Question: Find the horizontal coordinate of the first time the ball hits the ground. The result is rounded down to the nearest integer. Note that when a collision occurs, there is no horizontal energy loss, and the vertical speed is reduced to 0.9 times the original speed.
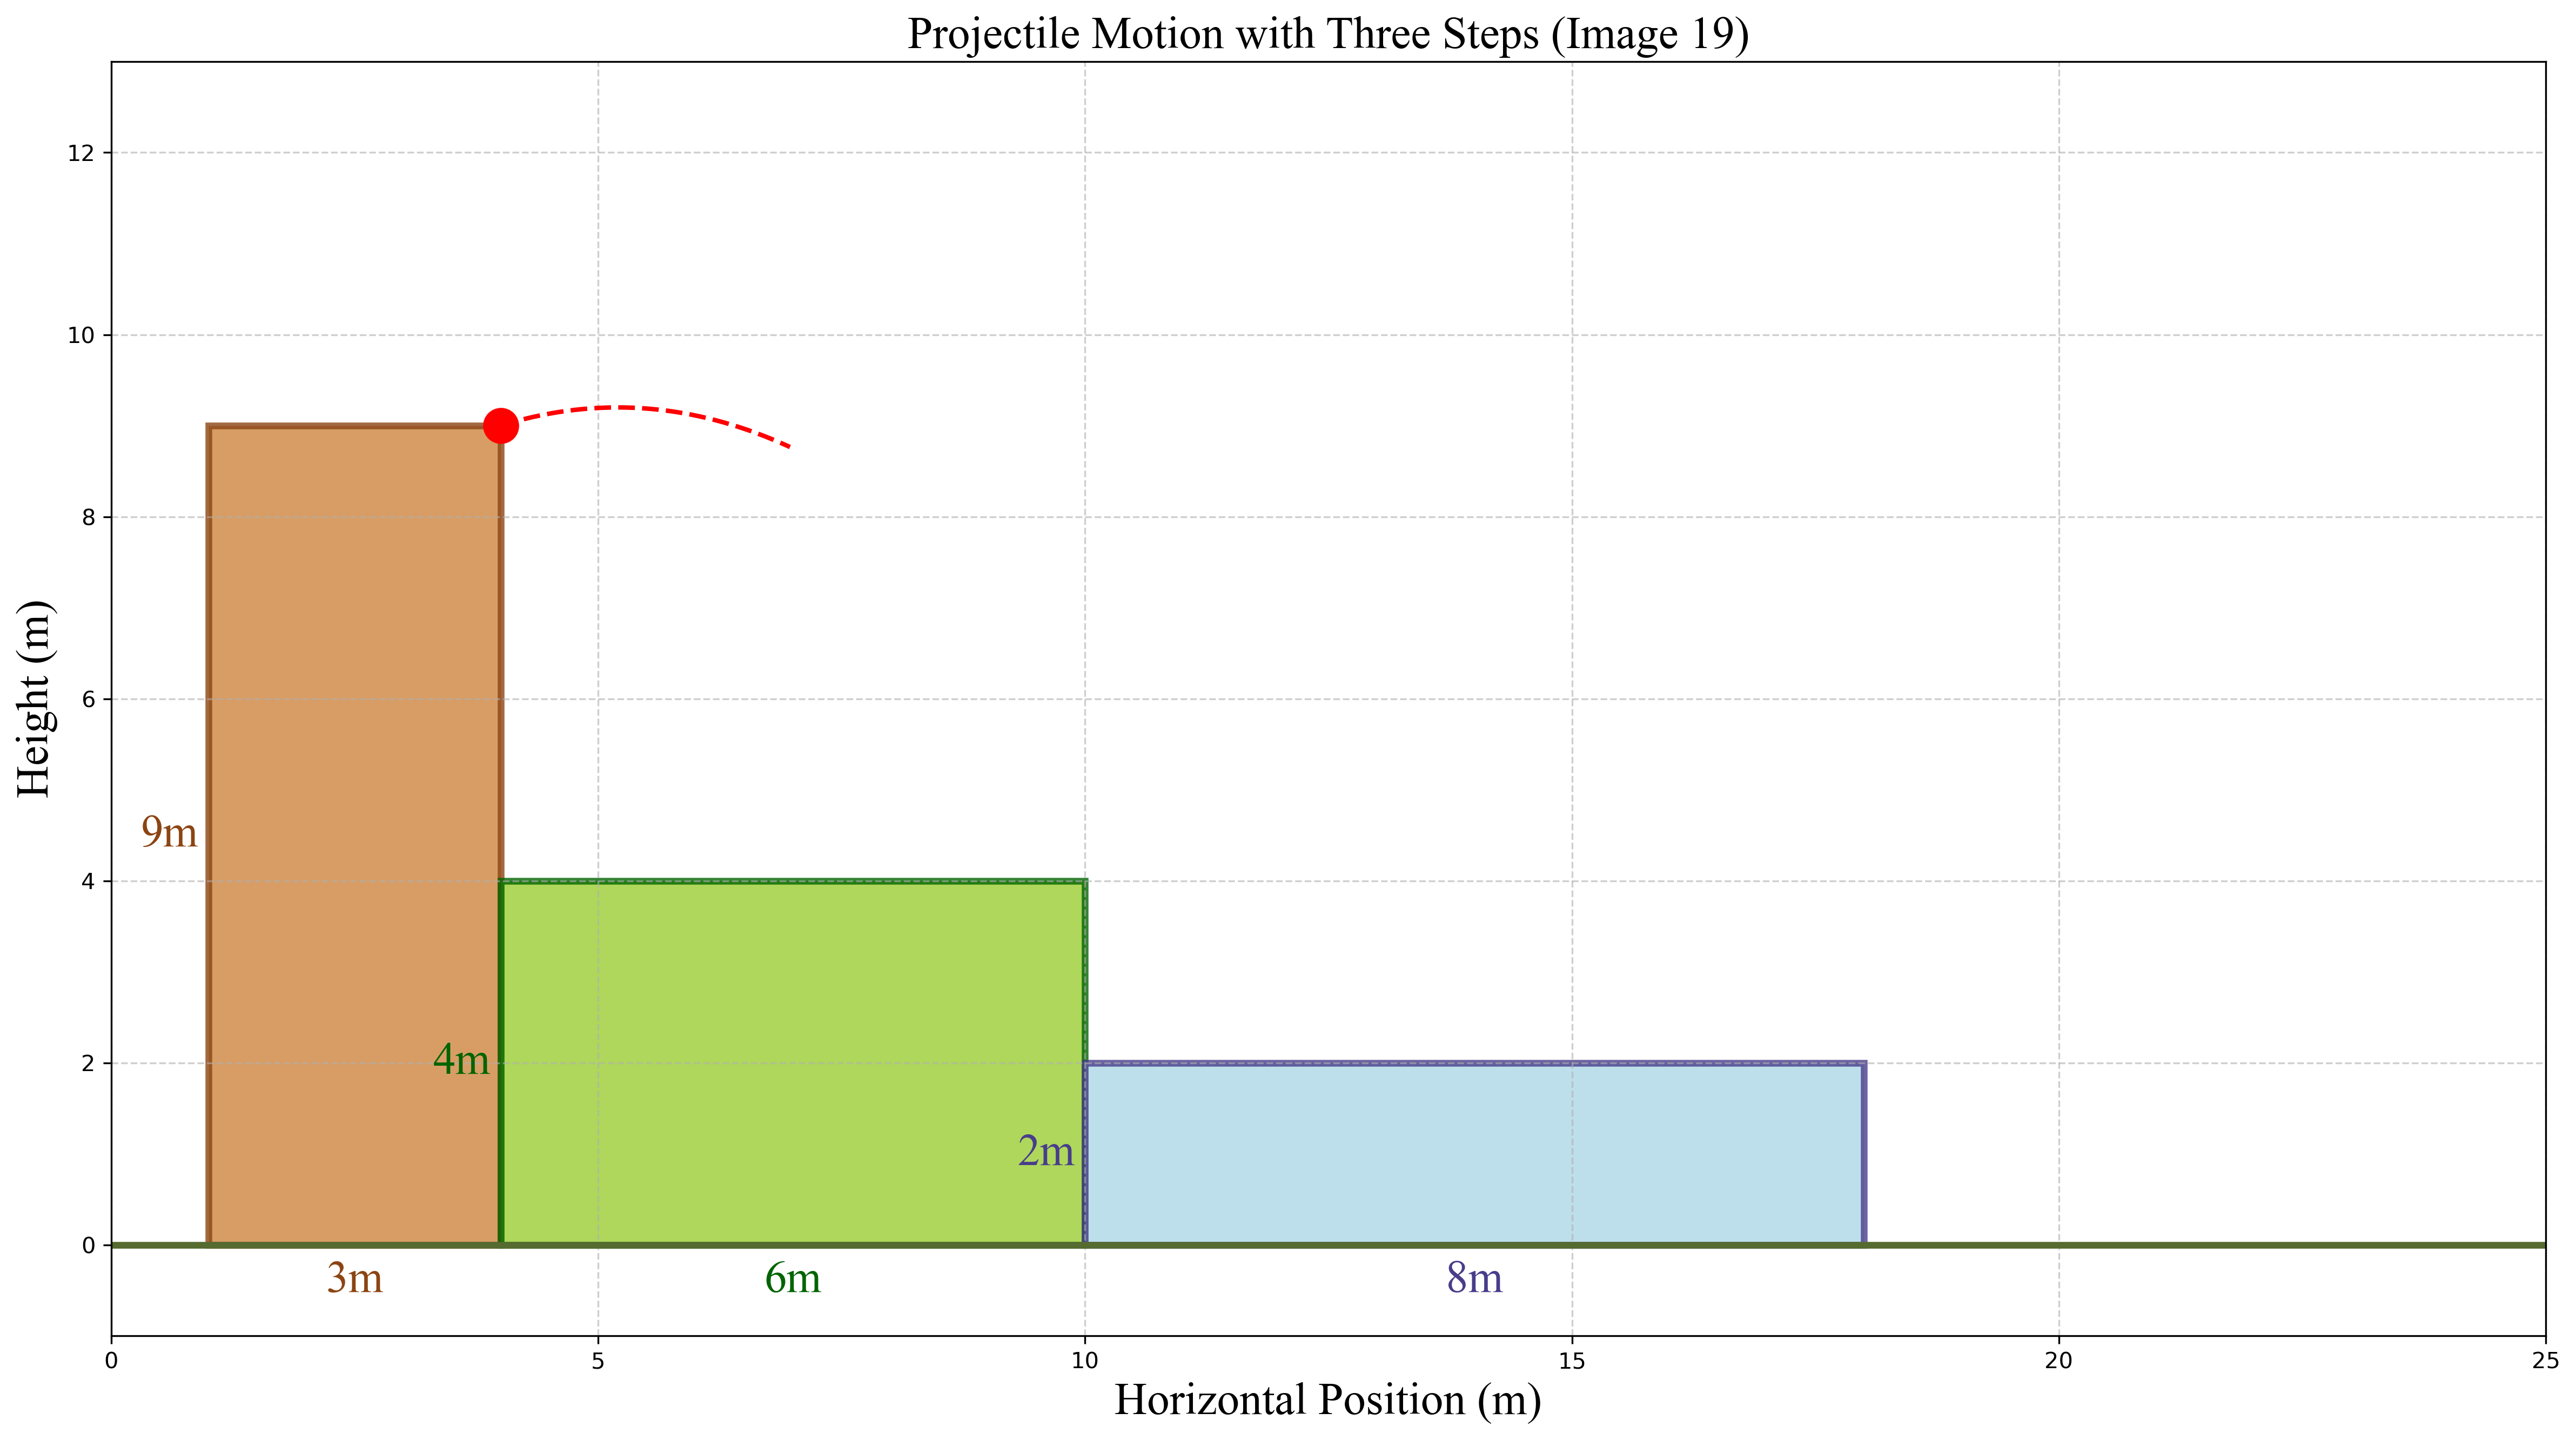
Answer: 26